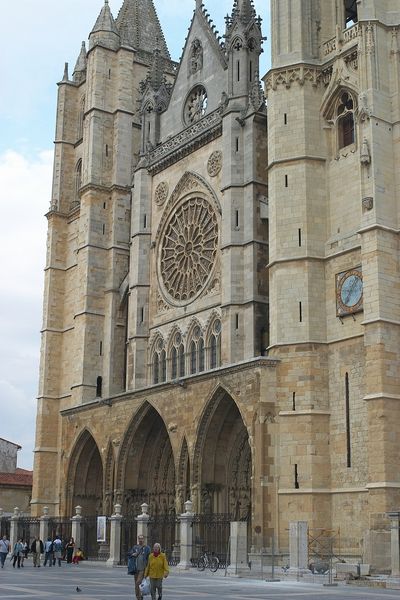
Titel: Kathedrale von León
Institution: Spanien, Leon, Kathedrale
Schlagwörter: blau, himmel, gelb, menschen, ocker, stadt, braun, fenster, frankreich, grau, marmor, paris, pfeiler, straße, säulen, dach, gebäude, regenschirm, zaun, beige, architektur, spitze, stein, steine, gitter, kirche, personen, front, gotik, kreis, turm, relief, bogen, fassade, italien, passanten, mauer, farbe, backstein, türe, zäune, platz, rundbogen, verzierung, uhr, tor, foto, fotografie, bögen, eingang, glockenturm, kreuz, türmchen, türme, dom, kathedrale, fahrrad, gemäuer, portal, sandstein, gotisch, rosette, spitzbogen, spitzbögen, portikus, mittelalter, rundbögen, gothik, absperrung, sakralbau, europa, maßwerk, notre dame, chartre, nude, runde fenster, okka, sonnenuhr, rum, gitte, rgitter, gohtik, occa